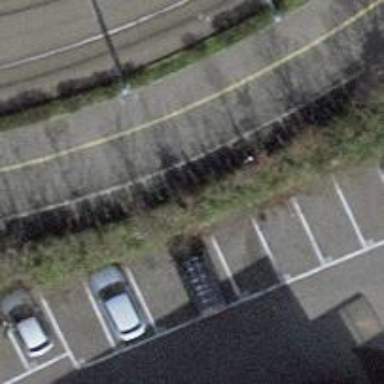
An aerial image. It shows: Bicycle parking facility.